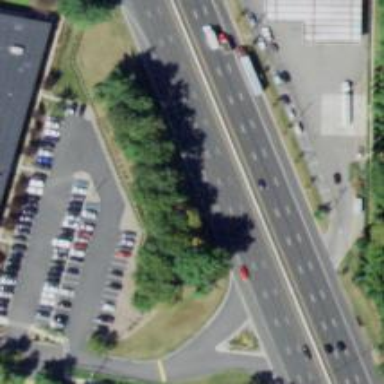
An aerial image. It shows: This image shows trunk highway that functions as expressway.